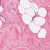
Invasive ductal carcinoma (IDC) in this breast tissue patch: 0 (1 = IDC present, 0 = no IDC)